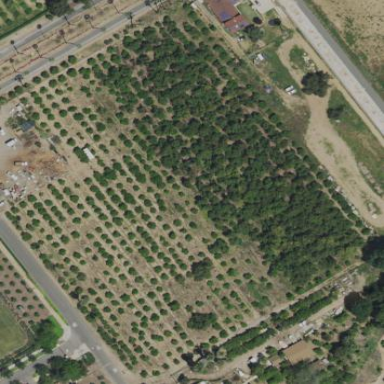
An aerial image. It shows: Orchard.